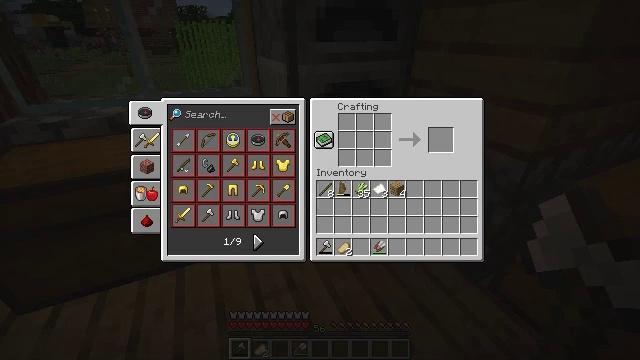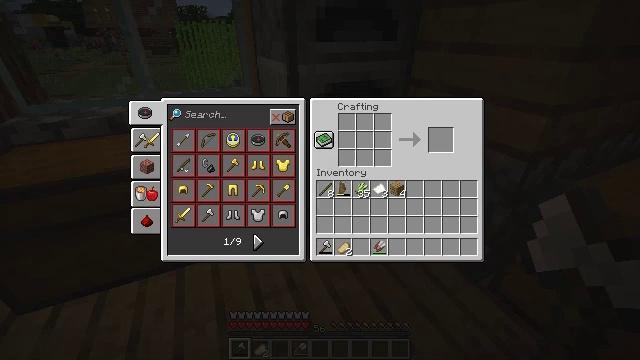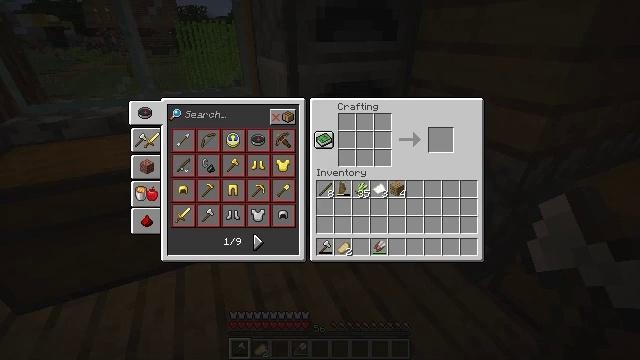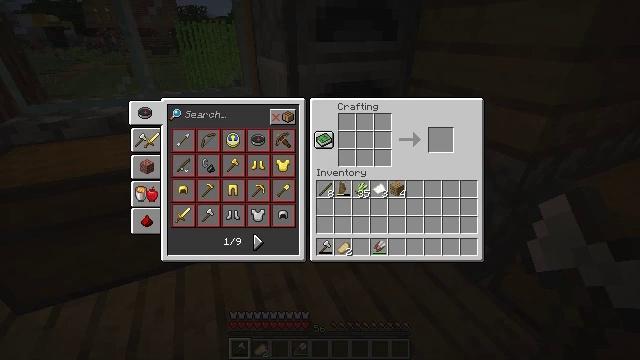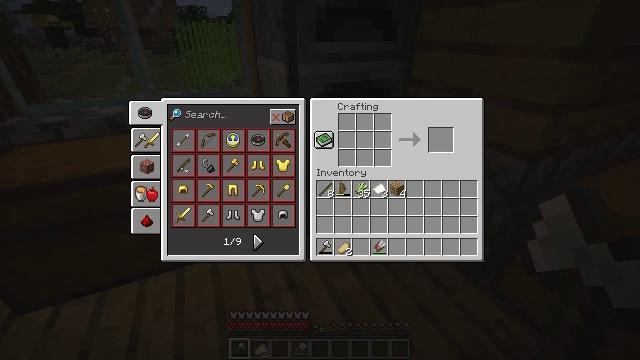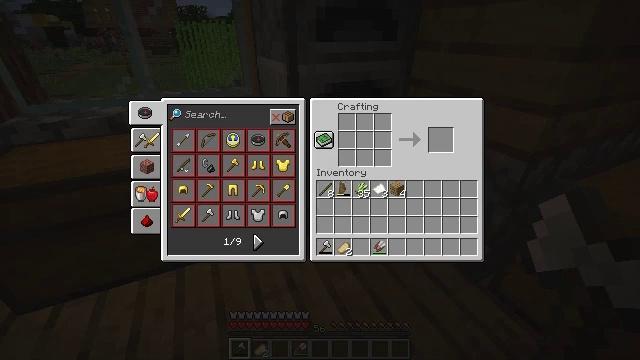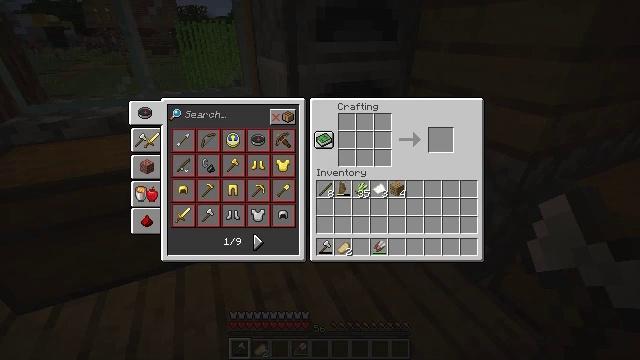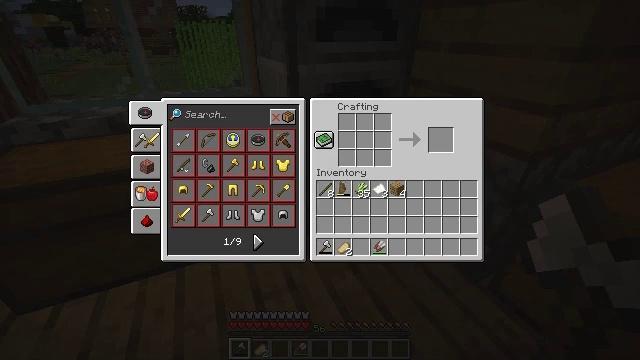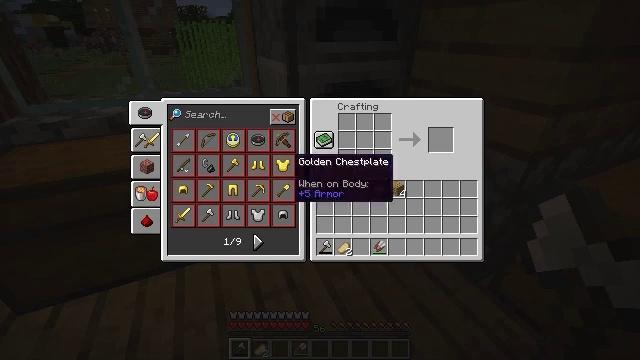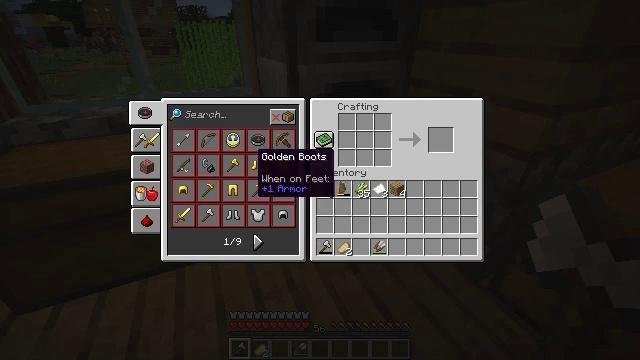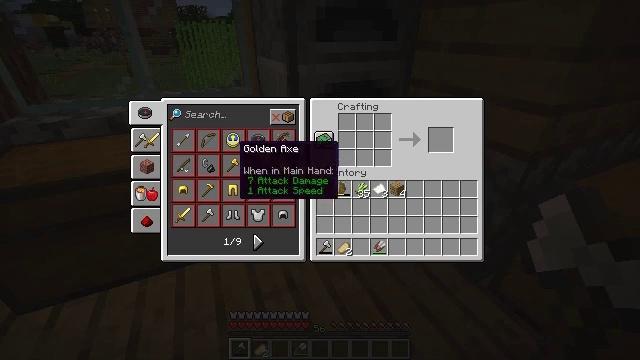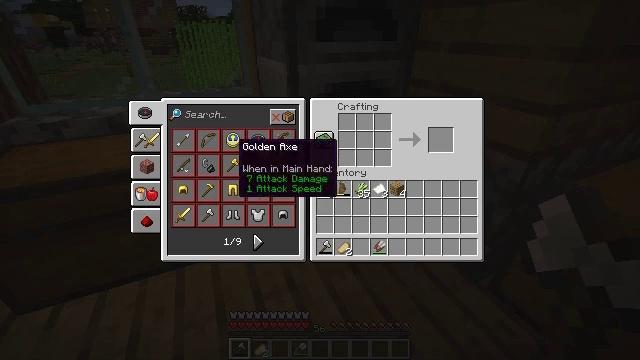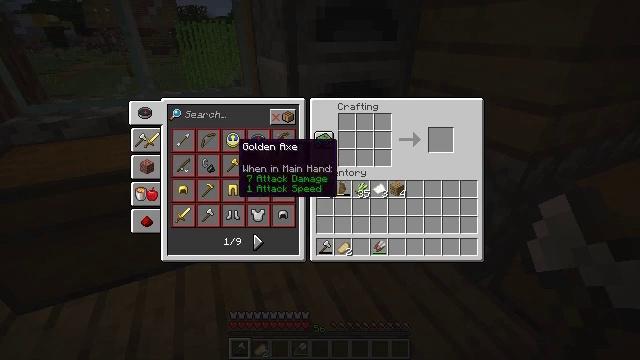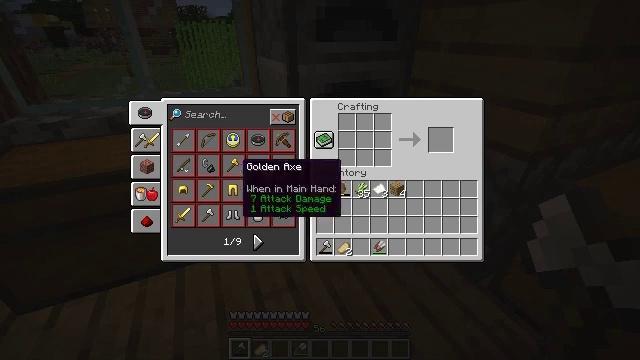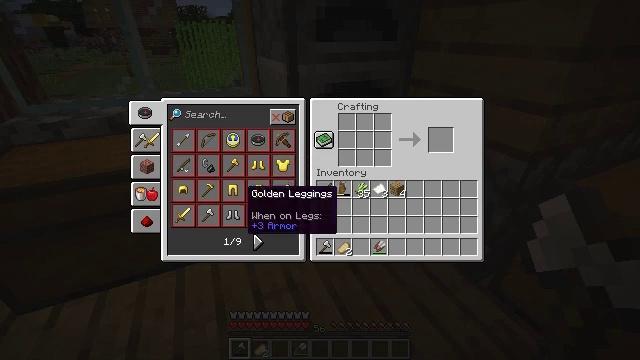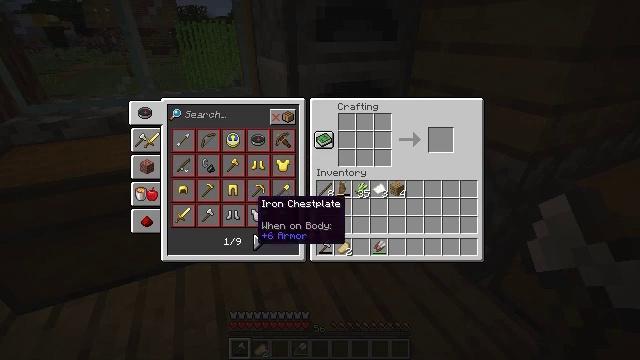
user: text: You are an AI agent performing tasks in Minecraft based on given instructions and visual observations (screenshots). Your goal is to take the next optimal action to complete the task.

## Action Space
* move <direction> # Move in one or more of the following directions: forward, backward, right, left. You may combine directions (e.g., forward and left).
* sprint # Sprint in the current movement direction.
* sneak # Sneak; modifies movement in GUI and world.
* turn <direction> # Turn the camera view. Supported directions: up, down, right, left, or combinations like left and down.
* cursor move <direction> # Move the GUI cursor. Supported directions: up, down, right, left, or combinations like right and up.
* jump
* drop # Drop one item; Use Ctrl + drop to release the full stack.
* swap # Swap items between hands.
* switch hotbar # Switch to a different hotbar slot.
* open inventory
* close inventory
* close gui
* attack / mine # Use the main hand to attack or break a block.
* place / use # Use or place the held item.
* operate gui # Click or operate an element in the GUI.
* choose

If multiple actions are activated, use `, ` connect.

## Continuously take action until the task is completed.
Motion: motion action
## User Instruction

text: Make a cartography table with paper and planks.
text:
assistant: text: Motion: no_op
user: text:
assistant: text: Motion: no_op
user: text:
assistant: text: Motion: no_op
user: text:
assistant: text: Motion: no_op
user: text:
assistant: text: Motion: no_op
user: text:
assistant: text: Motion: no_op
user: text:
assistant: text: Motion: no_op
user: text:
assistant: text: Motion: cursor move left
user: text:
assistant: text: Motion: cursor move left
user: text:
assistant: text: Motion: cursor move left and up
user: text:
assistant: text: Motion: no_op
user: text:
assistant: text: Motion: no_op
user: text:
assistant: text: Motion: cursor move down
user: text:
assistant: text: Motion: cursor move down
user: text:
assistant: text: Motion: cursor move right and down
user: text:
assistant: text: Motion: cursor move right and up
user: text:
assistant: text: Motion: cursor move left and up
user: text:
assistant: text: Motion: no_op
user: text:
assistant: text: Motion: no_op
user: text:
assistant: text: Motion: no_op
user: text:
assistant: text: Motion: no_op
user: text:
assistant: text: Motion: no_op
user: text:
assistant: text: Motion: no_op
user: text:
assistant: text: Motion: operate gui
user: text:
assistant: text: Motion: operate gui
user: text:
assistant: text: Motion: no_op
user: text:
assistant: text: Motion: no_op
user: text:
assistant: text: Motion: no_op
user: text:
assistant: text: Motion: cursor move left and down
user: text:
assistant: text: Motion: cursor move left and down